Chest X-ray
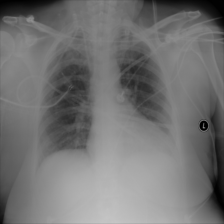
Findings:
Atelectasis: negative
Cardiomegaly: negative
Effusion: negative
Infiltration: negative
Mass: negative
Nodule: negative
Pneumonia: negative
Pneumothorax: negative
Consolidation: negative
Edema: negative
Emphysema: negative
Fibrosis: negative
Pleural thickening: negative
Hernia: negative